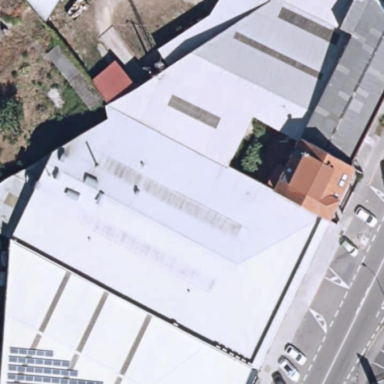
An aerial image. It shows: Car shop building.